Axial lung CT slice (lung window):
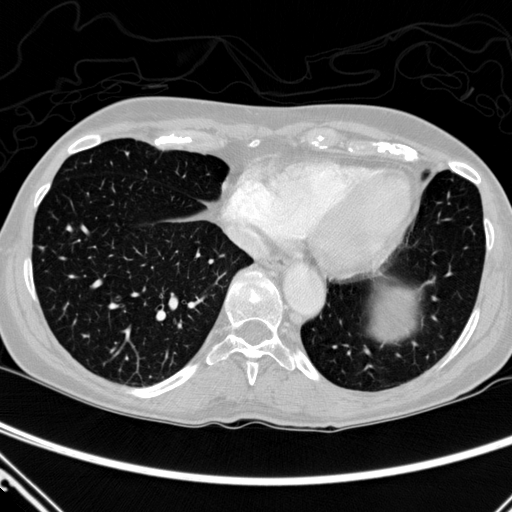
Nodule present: no